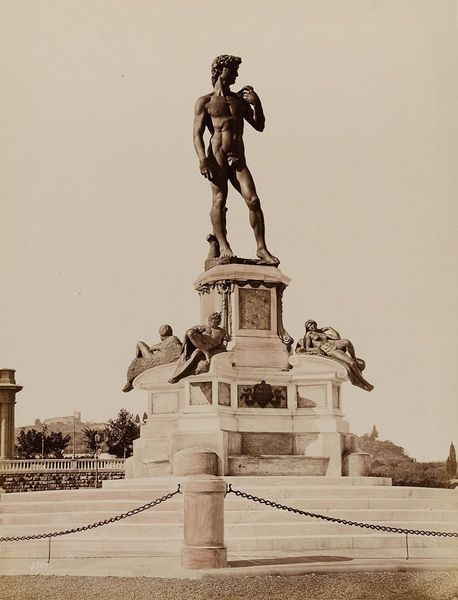
Titel: Florenz - David von Michelangelo
Künstler: Giacomo Brogi
Standort: Hamburg
Institution: Museum für Kunst und Gewerbe Hamburg
Schlagwörter: stadt, skulptur, ort, dorf, plastik, foto, fotografie, photographie, stadtansicht, photo, david, albumin, bildhauerkunst, lichtbild, sachfotografie, bildwerke, angewandte und bildende kunst, hessische systematik, schwarzweißpositivverfahren, silbersalzverfahren, schwarzweißfotografie, objektstudien, sachphotographie, straßen, plätze, albuminpapier